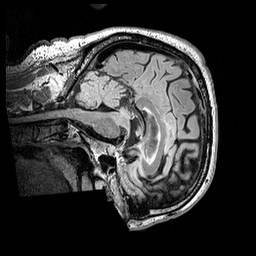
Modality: FLAIR
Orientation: sagittal
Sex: male
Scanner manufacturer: siemens
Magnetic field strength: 3 T
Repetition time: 5 s
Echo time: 0.395 s